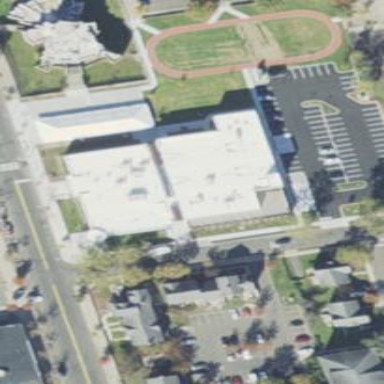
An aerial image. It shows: Community centre building.